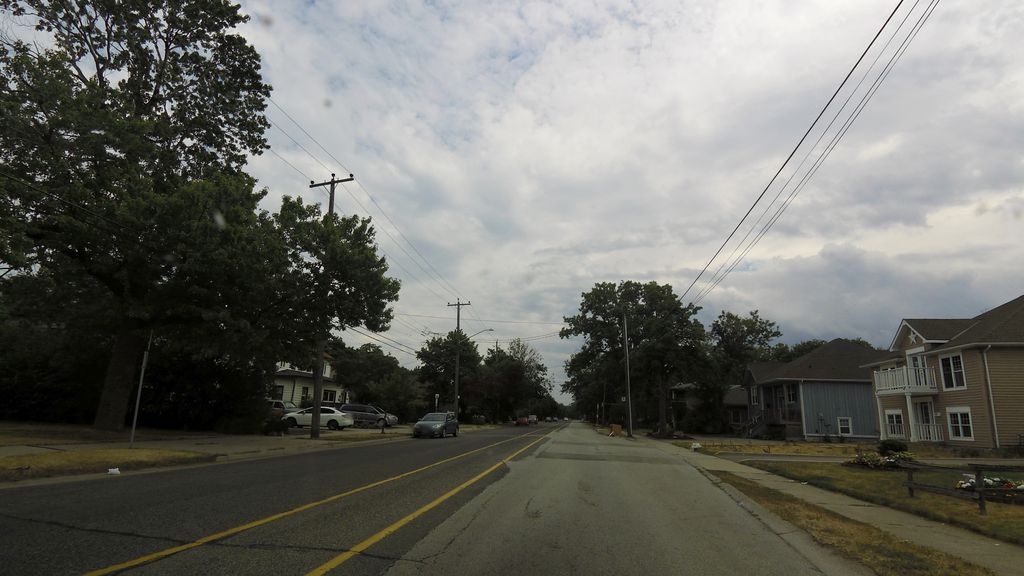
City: hamilton